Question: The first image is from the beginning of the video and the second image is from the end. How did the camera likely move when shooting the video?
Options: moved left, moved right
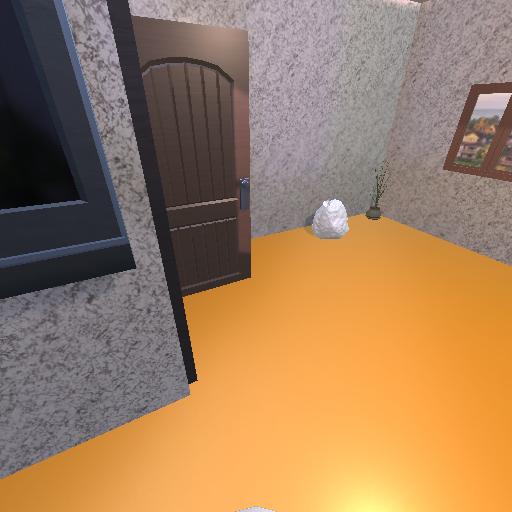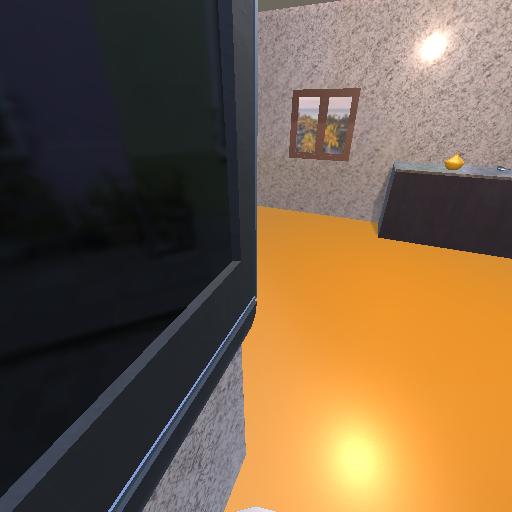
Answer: moved left